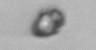
Label: Heterocapsa_rotundata